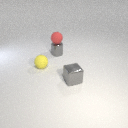
small gray metal cylinder to the right of small yellow rubber sphere